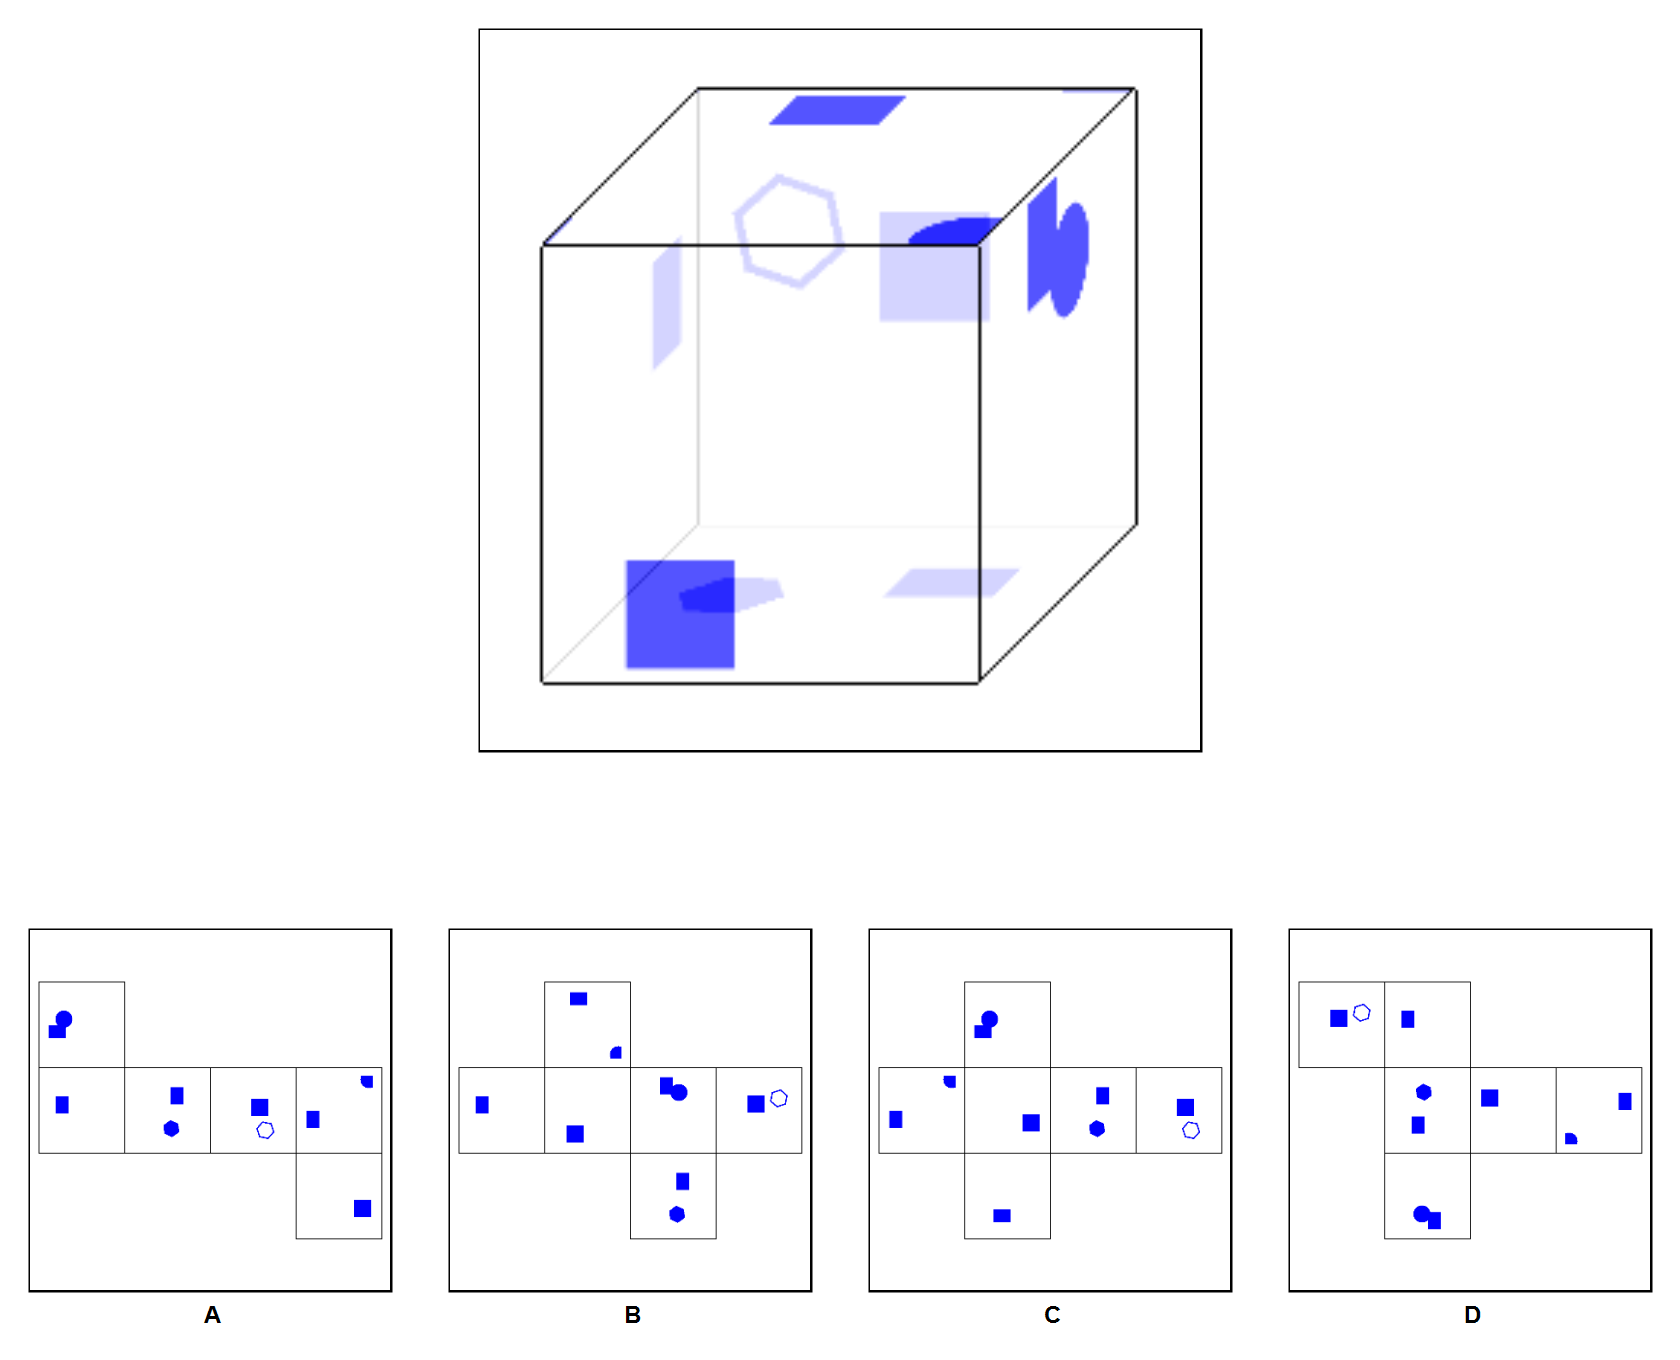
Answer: A